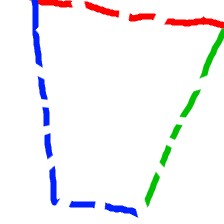
Shape: trapezoid